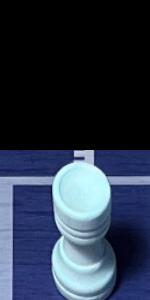
Label: Rook_White